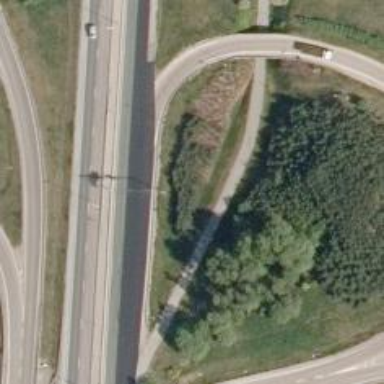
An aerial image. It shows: Asphalt motorway link.